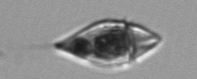
Label: Amphidinium